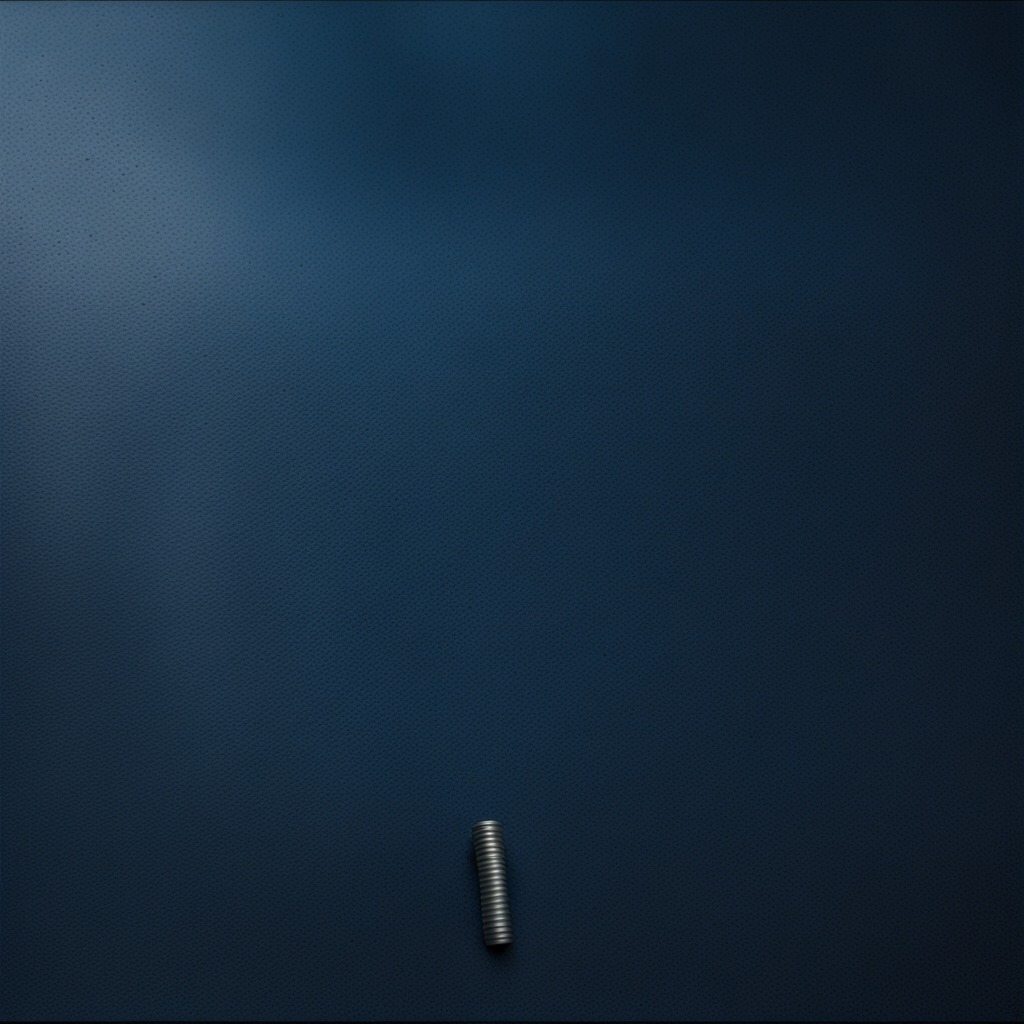
A coiled metal spring lies on the tabletop.